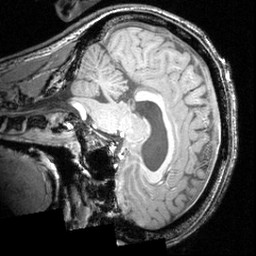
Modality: T1w
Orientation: sagittal
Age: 24
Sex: male
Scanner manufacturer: siemens
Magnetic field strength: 3.951 T
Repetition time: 2.5 s
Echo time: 0.00393 s